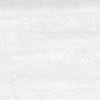
Label: no_change